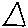
Label: triangle